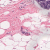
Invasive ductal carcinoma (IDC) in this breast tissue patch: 0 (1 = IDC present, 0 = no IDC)